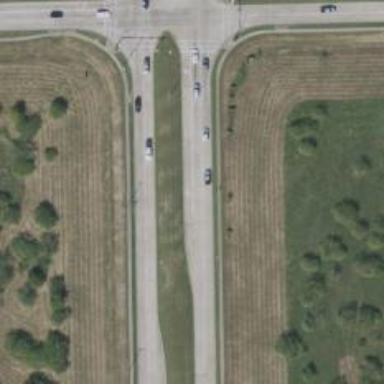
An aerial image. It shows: Secondary road.